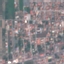
Land use / land cover class: Residential